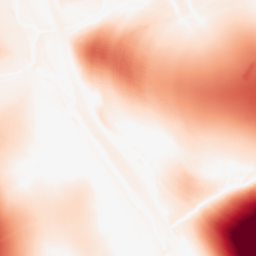
Category: morphological
Decomposition family: morphological
Decomposition parameters: operation: opening
size: 100
Upsampling method: sinc_blackman
Upsampling parameters: scale: 2
kernel_size: 16
Upsampling scale: 2